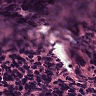
Metastatic tissue present: no